【题型】填空题　【知识点】函数　【难度】medium
已知函数 $f(x) = A\tan(\omega x + \varphi) (\omega > 0)$ 的部分图象如图所示，且 $f(\pi) = -1$，则 $f\left(\frac{\pi}{6}\right) = $ \underline{\qquad\qquad}.

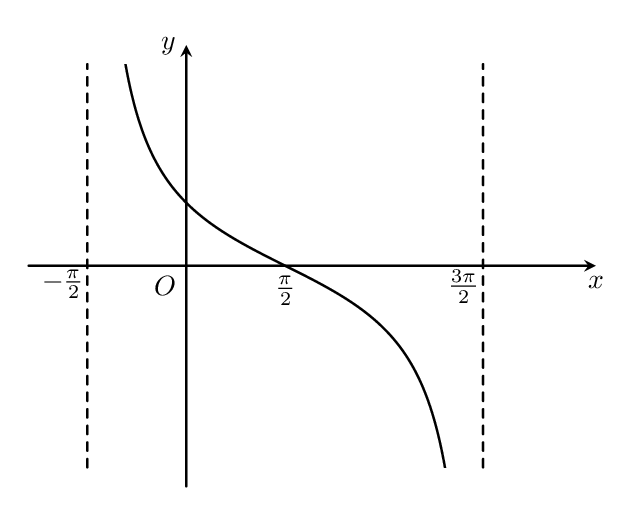
【解答】
【答案】 $\frac{\sqrt{3}}{3}$

【难度】 0.85

【知识点】 由图象确定正切（型）函数解析式

【分析】 根据周期求出 $\omega$，再根据 $f\left(\frac{\pi}{2}\right) = 0$ 求出 $\varphi$，最后根据 $f(\pi) = -1$ 求出 $A$，即可得到函数解析式，再代入计算可得.

【详解】 由图可得函数的最小正周期 $T = \frac{3\pi}{2} - \left(-\frac{\pi}{2}\right) = 2\pi$ 且 $A < 0$，所以 $\omega = \frac{\pi}{T} = \frac{\pi}{2\pi} = \frac{1}{2}$，

所以 $f(x) = A\tan\left(\frac{1}{2}x + \varphi\right)$，又 $f\left(\frac{\pi}{2}\right) = A\tan\left(\frac{1}{2} \times \frac{\pi}{2} + \varphi\right) = 0$，

所以 $\frac{1}{2} \times \frac{\pi}{2} + \varphi = k\pi, k \in \mathbf{Z}$，则 $\varphi = -\frac{\pi}{4} + k\pi, k \in \mathbf{Z}$，

所以 $f(x) = A\tan\left(\frac{1}{2}x - \frac{\pi}{4} + k\pi\right) = A\tan\left(\frac{1}{2}x - \frac{\pi}{4}\right) (k \in \mathbf{Z})$，

又 $f(\pi) = A\tan\left(\frac{\pi}{2} - \frac{\pi}{4}\right) = A\tan\frac{\pi}{4} = A = -1$，所以 $f(x) = -\tan\left(\frac{1}{2}x - \frac{\pi}{4}\right)$，

则 $f\left(\frac{\pi}{6}\right) = -\tan\left(\frac{\pi}{12} - \frac{\pi}{4}\right) = \tan\frac{\pi}{6} = \frac{\sqrt{3}}{3}$.

故答案为：$\frac{\sqrt{3}}{3}$.